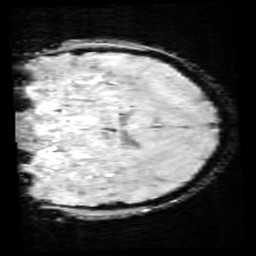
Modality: SWI
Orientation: coronal
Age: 12
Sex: female
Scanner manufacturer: siemens
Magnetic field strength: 3 T
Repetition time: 0.027 s
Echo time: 0.02 s